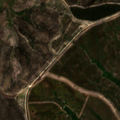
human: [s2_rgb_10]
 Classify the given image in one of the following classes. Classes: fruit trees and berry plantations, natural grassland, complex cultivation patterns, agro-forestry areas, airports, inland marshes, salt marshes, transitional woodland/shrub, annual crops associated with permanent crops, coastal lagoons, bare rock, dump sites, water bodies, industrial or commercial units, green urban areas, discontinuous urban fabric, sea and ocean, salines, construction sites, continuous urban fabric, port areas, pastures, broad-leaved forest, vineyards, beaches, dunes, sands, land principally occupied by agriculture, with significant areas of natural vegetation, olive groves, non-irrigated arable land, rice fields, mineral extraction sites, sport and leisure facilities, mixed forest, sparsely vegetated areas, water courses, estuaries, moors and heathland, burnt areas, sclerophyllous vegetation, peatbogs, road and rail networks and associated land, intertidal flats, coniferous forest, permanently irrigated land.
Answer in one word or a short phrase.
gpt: non-irrigated arable land, rice fields, pastures, agro-forestry areas, broad-leaved forest, transitional woodland/shrub